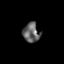
Tissue: skin
Cell type: Epithelial cells
Senescence score: 0.2645
Nuclear area (px): 313
Mean DAPI intensity: 100.335